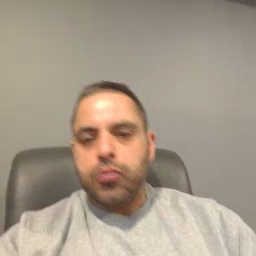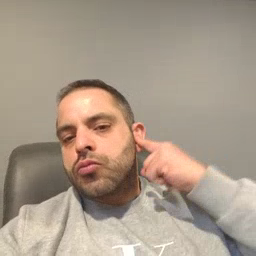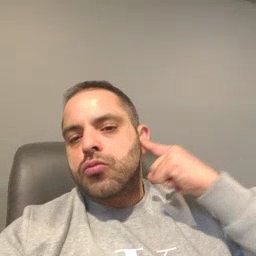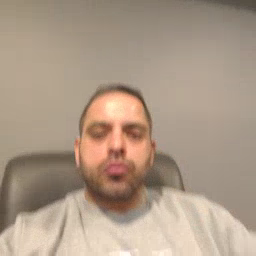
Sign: ear